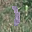
Label: 1